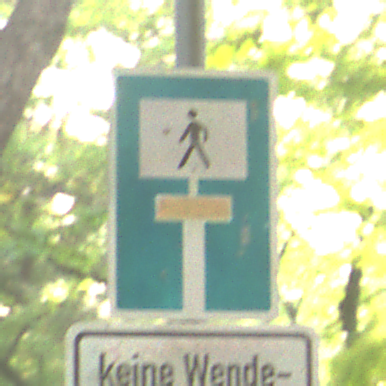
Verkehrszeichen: SackgasseFussgaengerDurchlaessig
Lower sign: HinweisGeaenderteVorfahrtVerkehrsfuehrungVerkehrsregelung3
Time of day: MorningAfternoon
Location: Outdoor (RoadRail)
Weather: Clear
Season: NotSpecified
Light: Natural